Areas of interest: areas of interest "Shanghai Guanzhong World Expo Satellite Store"
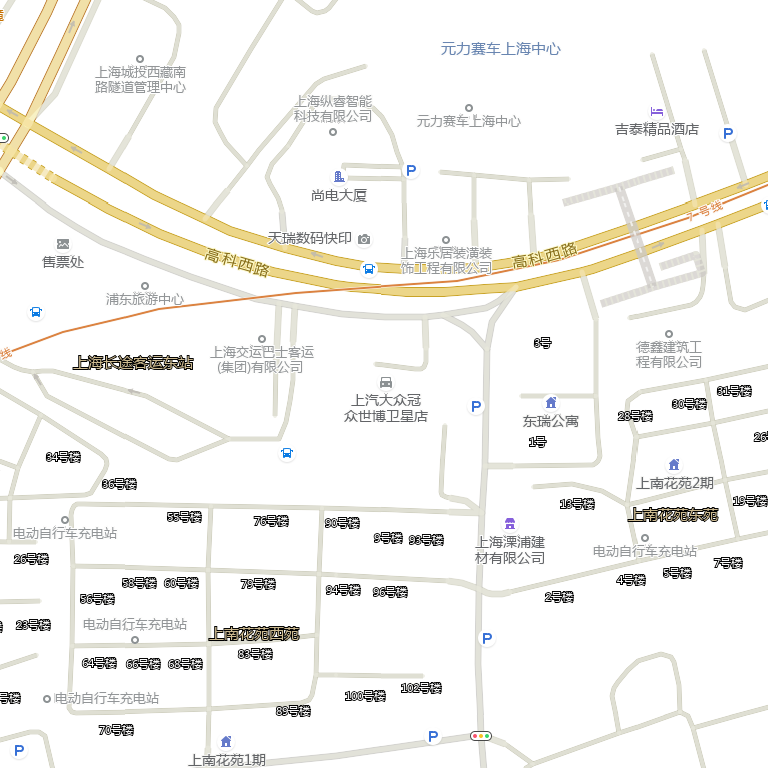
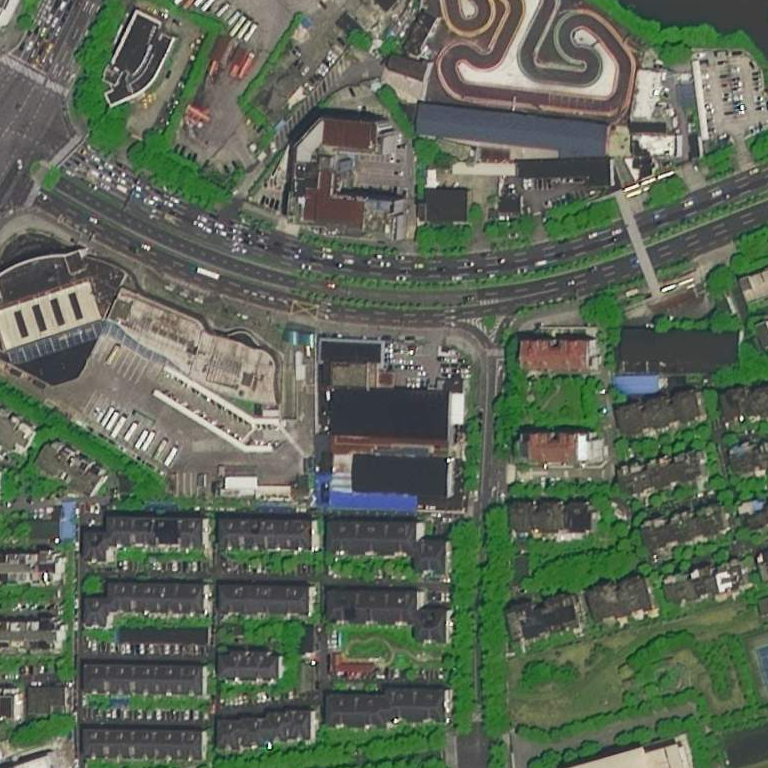